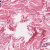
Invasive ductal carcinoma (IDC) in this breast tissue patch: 0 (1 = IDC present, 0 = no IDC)